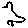
Label: bird